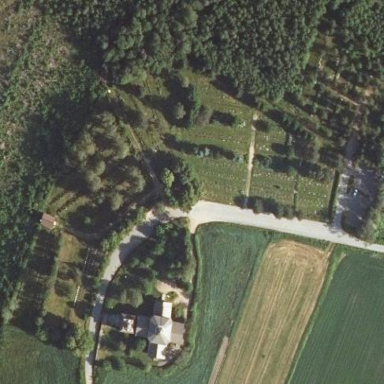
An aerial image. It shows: Grave yard.